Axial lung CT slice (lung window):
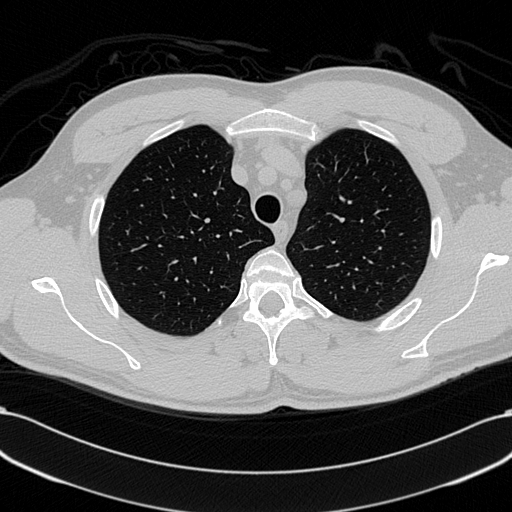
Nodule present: no